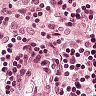
Metastatic tissue present: no